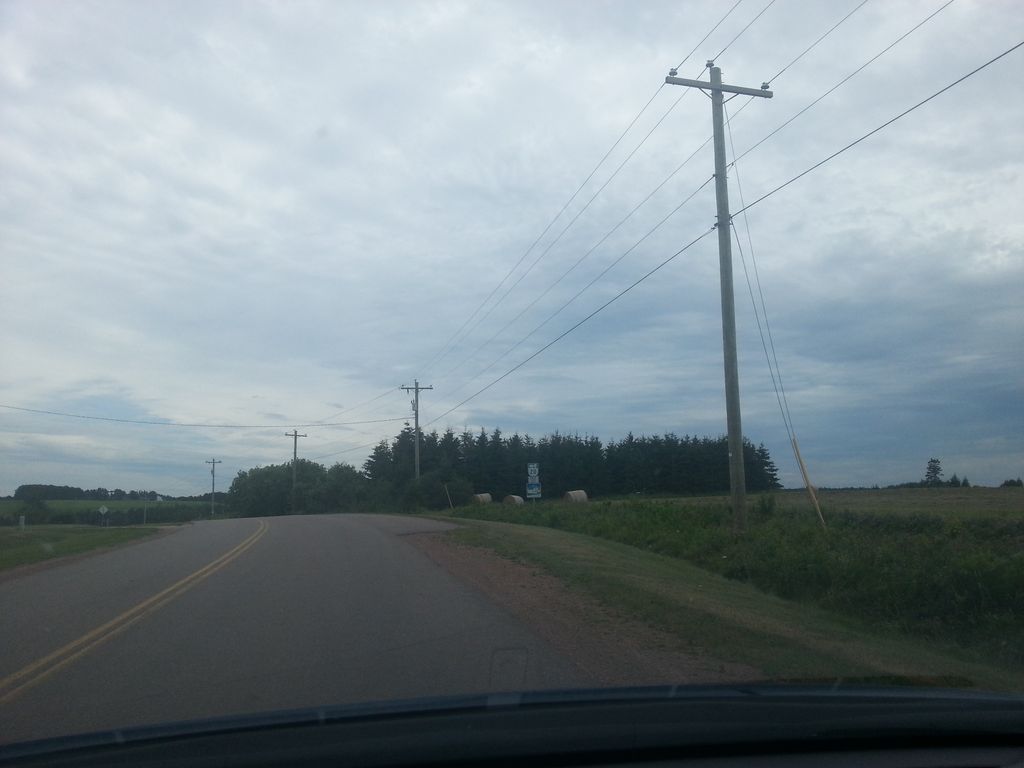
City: charlottetown